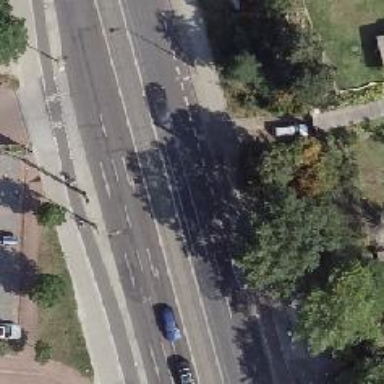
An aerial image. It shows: Tertiary road with asphalt surface. There are separate lanes for cycling on the left and sidewalks on both sides.